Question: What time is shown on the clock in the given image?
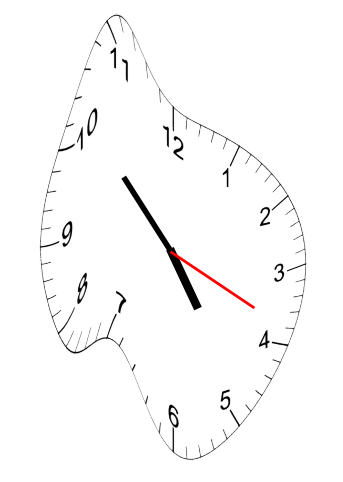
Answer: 04:52:19